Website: apple-inc
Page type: customer-info-address
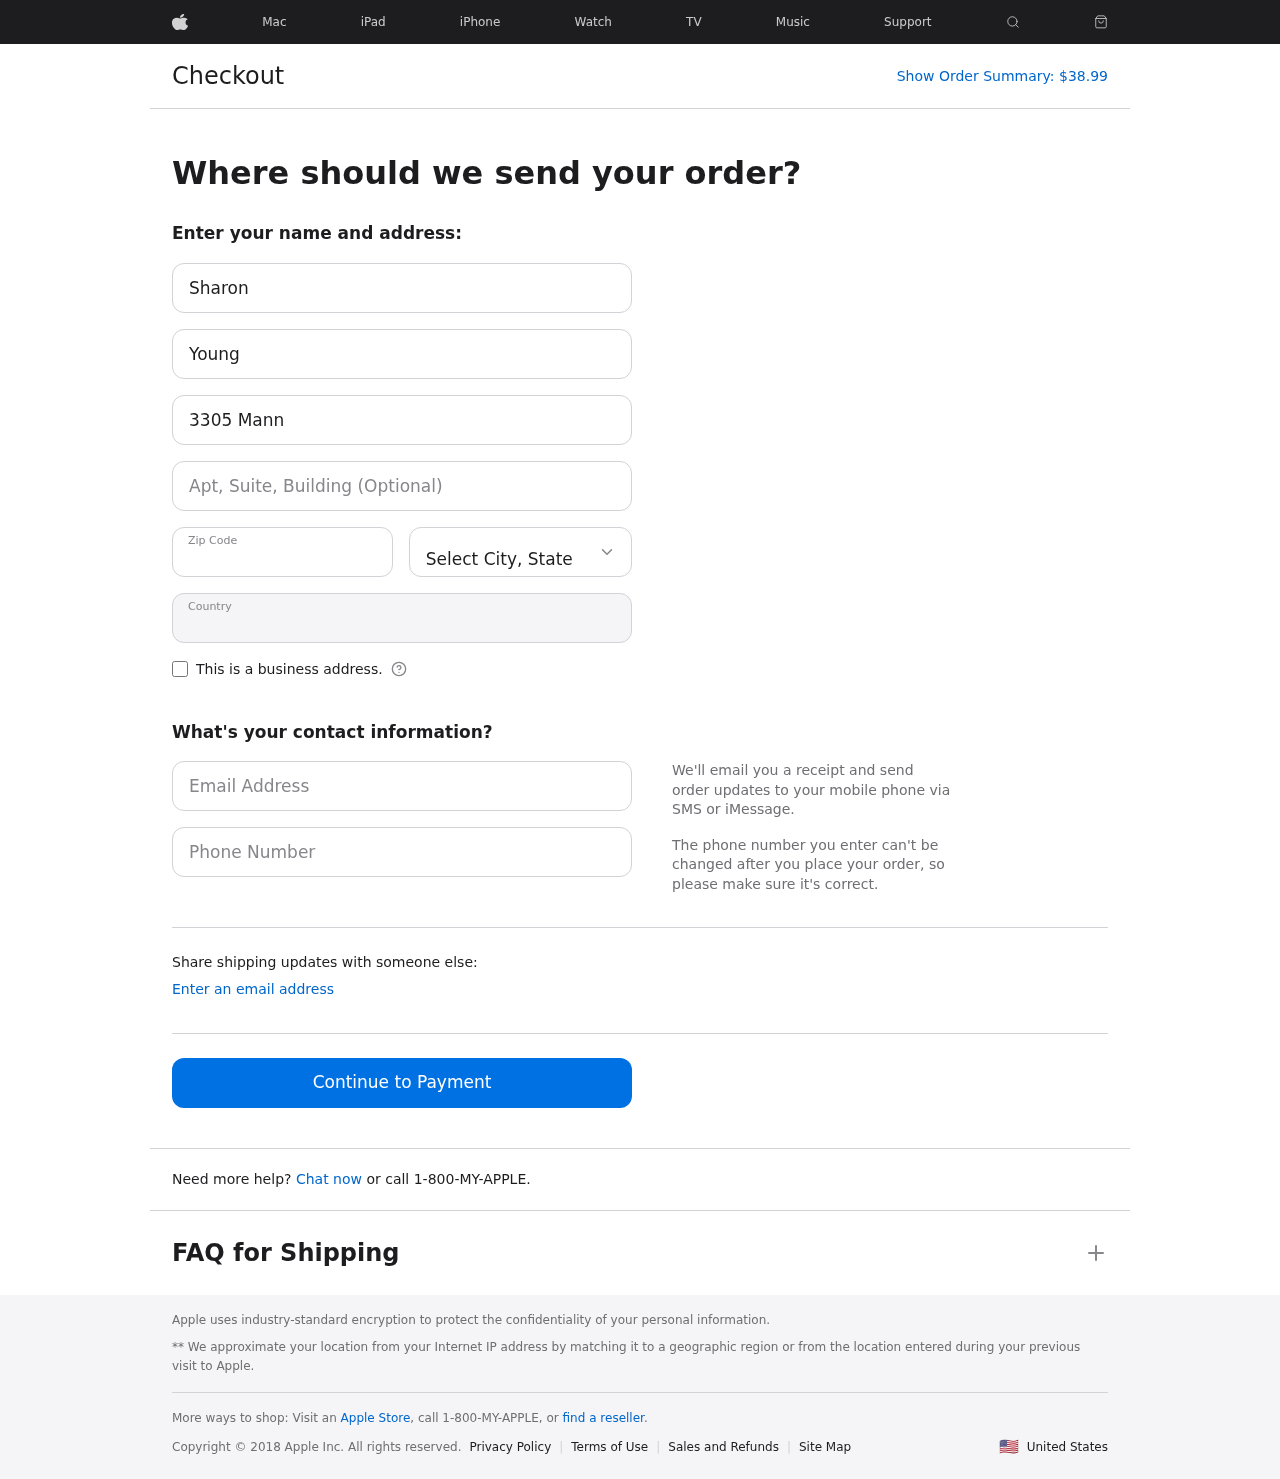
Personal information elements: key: PII_CITY_STATE
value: Lucaston, NM
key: PII_COUNTRY
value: United States
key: PII_EMAIL
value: sharon_young@gmail.com
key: PII_FIRSTNAME
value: Sharon
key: PII_LASTNAME
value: Young
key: PII_PHONE
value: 4284960876
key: PII_POSTCODE
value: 63245
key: PII_STREET
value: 3305 Mann Plaza
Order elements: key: ORDER_TOTAL
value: $38.99